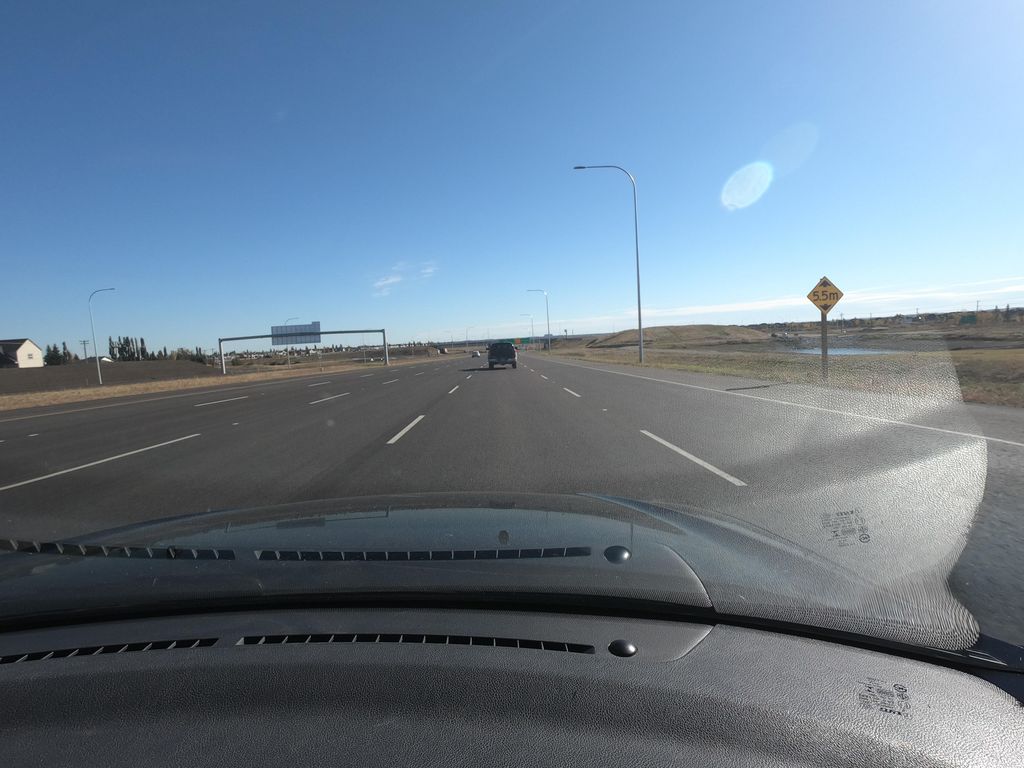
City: calgary